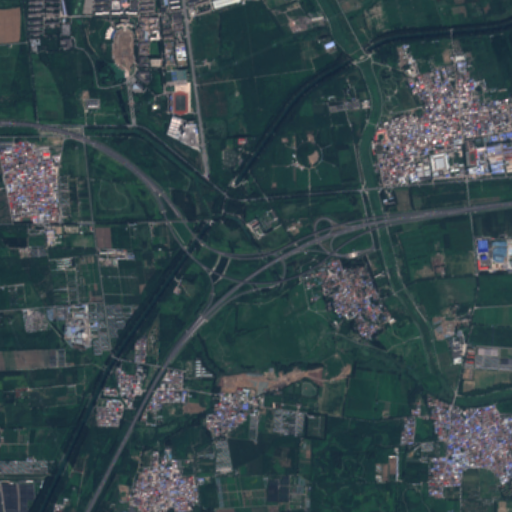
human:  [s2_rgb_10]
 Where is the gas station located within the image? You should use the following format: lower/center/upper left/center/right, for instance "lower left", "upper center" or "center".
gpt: The gas station is located in the upper center of the image.
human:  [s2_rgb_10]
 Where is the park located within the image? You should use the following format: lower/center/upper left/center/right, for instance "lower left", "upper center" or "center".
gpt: The park is located in the upper center of the image.
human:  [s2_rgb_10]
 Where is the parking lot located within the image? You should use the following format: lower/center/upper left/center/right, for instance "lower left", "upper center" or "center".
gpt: The parking lot is located in the upper left of the image.
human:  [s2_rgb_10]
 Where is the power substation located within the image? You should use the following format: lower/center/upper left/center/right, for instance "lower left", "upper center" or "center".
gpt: The power substation is located in the upper left of the image.
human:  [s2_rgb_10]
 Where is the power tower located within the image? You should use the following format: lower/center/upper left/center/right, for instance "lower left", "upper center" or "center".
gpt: There is no power tower in the image.